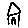
Label: house